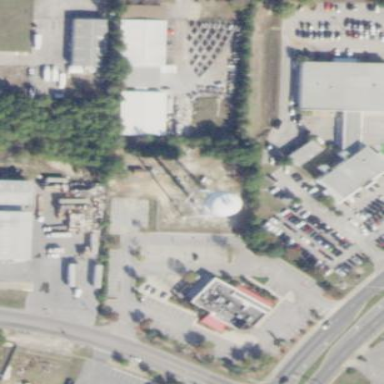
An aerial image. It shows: Water works facility.